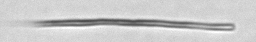
Label: fiber